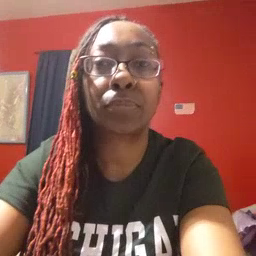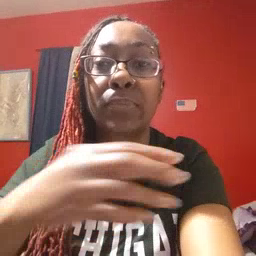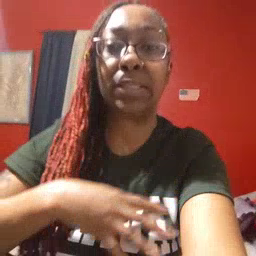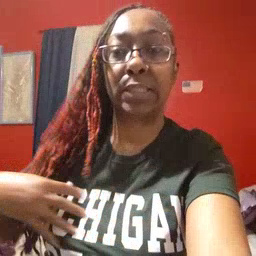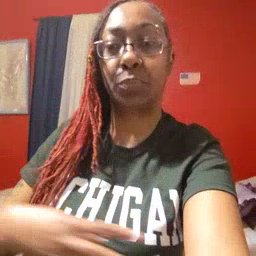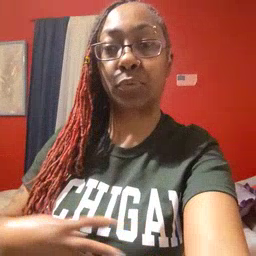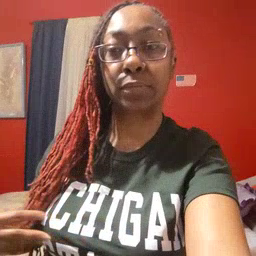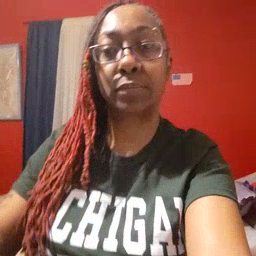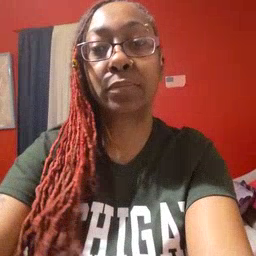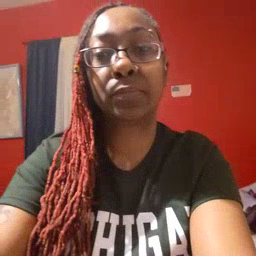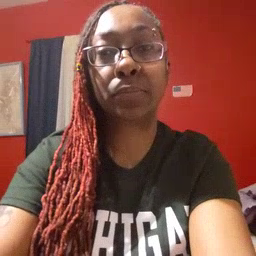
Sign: zebra